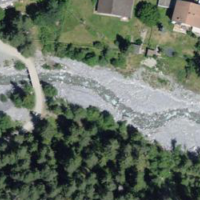
EUNIS habitat code: 43
Species observed at this site:
Campanula glomerata
Campanula rotundifolia
Asplenium viride
Caltha palustris
Berberis vulgaris
Saponaria ocymoides
Orthilia secunda